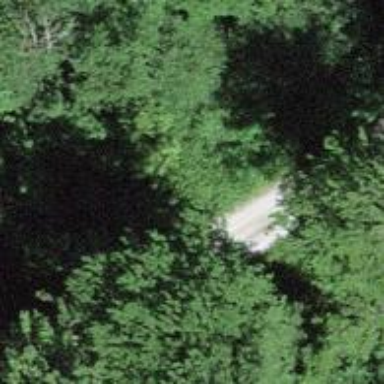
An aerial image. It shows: Unpaved track with grade2 tracktype.